Question: I am trying to learn AngularJs and I have this code shown in the image below from a course am watching. the author is doing '$http.get("url").then(function()...' . What I don't understand is that 'onUserComplete' function accepts 'response' parameter, but in the 'then' function, he's not passing this 'response' parameter, and the example works. From what I understand in JavaScript is that we should do like: 'then(onUserComplete(response)) ;' Can anyone exaplain it to me?

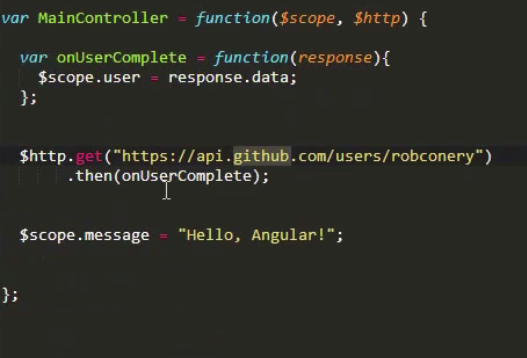
Answer: The '.then()' function takes a callback function as it's parameter. The callback function is stored in the variable 'onUserComplete'. So when the author writes '.then(onUserComplete)', 'onUserComplete' is not being invoked, it's just being passed as a reference.